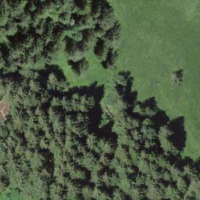
EUNIS habitat code: 43
Species observed at this site:
Hylocomium splendens
Ptilium crista-castrensis
Dicranum scoparium
Equisetum telmateia
Rhytidiadelphus loreus